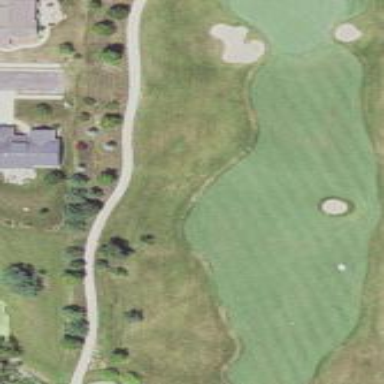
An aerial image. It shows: Area with grass used as rough in golf course.